Interaction volume radius: 10 \u00c5
Interaction volume height: 10 \u00c5
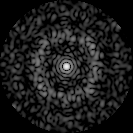
Disorder parameter: 0.7828